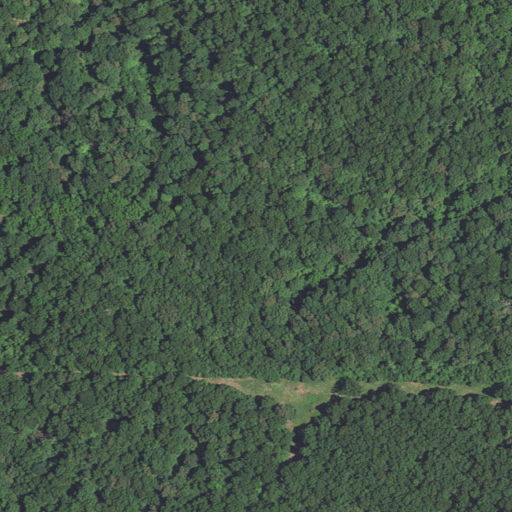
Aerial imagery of gap in Missouri named Salt Lick Gap containing only deciduous forest